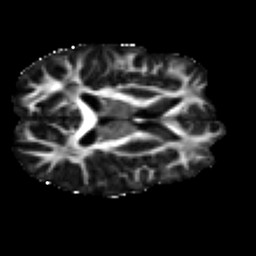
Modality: FA
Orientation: axial
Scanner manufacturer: ge
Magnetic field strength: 3 T
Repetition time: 7.98 s
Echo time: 0.0701 s